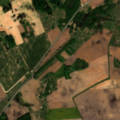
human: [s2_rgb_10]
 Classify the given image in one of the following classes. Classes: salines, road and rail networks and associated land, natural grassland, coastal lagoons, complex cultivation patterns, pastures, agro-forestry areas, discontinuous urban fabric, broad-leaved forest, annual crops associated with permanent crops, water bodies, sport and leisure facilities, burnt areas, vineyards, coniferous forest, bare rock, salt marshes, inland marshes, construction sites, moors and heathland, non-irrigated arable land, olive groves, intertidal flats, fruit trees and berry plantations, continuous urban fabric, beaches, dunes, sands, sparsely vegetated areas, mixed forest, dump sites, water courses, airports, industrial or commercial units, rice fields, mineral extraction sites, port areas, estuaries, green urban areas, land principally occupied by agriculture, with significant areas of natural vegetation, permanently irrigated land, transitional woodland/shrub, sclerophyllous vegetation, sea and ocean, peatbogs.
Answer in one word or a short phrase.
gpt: non-irrigated arable land, complex cultivation patterns, land principally occupied by agriculture, with significant areas of natural vegetation